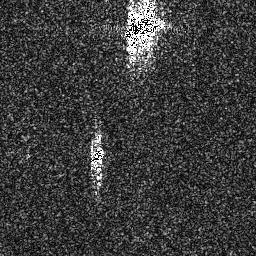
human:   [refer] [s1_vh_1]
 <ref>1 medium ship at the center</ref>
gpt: <box>[[33, 55, 41, 70, 0]]</box>